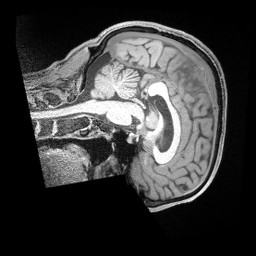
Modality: T1w
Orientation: sagittal
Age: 35
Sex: male
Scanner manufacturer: siemens
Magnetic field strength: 3 T
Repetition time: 2 s
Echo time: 0.00211 s